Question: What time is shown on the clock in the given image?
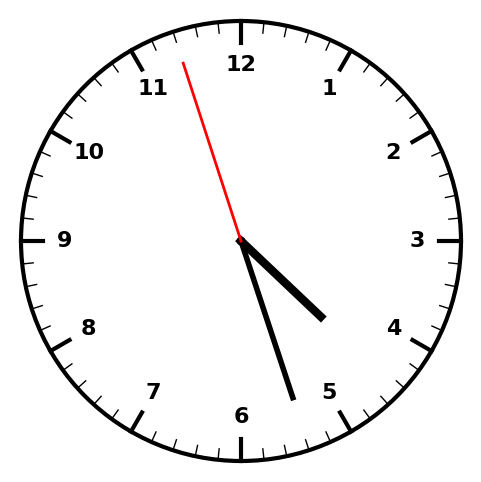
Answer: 04:26:57